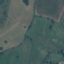
Label: Pasture